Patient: sex M, age 71
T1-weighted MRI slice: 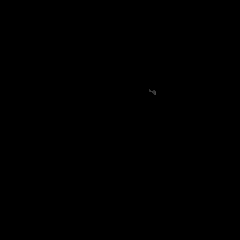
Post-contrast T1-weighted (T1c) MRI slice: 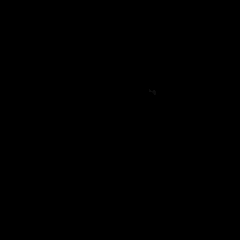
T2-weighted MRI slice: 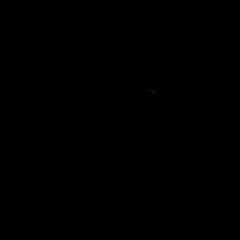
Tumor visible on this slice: no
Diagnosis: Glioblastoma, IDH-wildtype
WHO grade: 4